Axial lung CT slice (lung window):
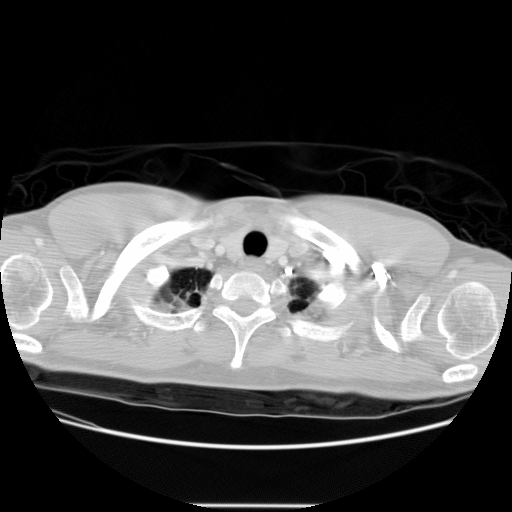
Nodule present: no